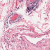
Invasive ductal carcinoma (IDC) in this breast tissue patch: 0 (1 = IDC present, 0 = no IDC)